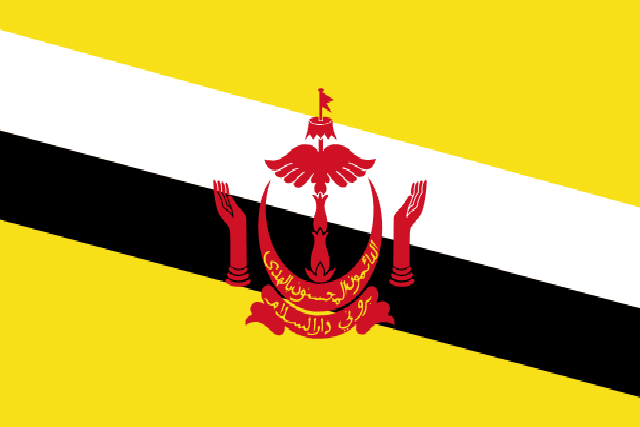
Country: Brunei
Country code: bn